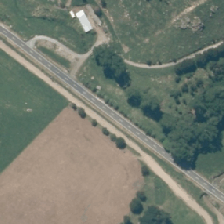
Land cover: low_producing_grassland